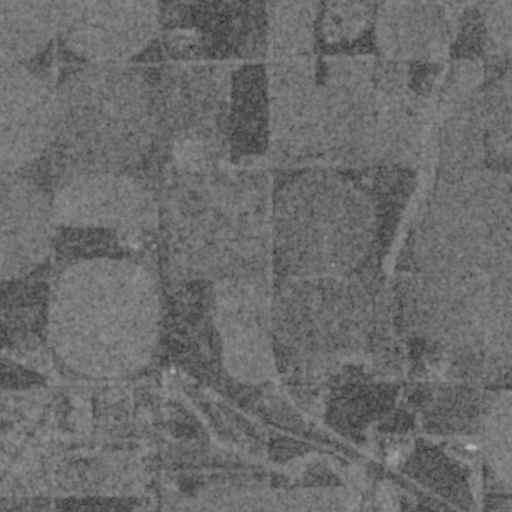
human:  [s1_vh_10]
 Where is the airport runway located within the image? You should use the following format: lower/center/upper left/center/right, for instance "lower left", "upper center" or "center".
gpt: The airport runway is located in the upper center of the image.
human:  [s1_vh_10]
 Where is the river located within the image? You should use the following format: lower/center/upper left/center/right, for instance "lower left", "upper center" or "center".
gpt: The river is located in the right of the image.
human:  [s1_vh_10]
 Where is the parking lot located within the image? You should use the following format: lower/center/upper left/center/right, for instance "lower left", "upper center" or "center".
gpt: There is no parking lot in the image.

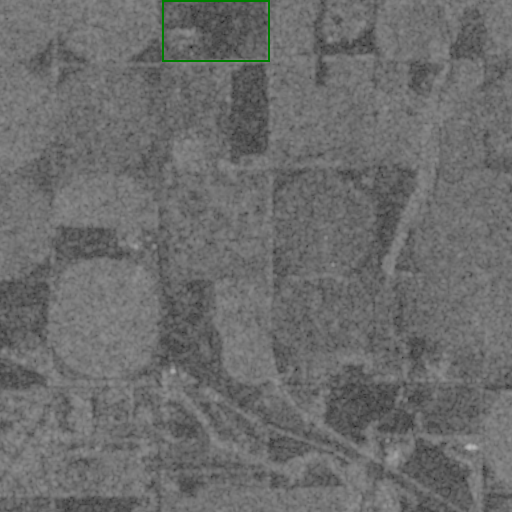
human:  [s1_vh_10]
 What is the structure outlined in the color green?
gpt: The structure outlined in green is a crop field.
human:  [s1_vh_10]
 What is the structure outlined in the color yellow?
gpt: There is no yellow outline.